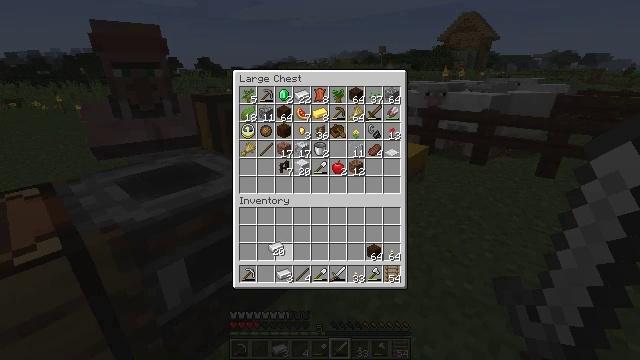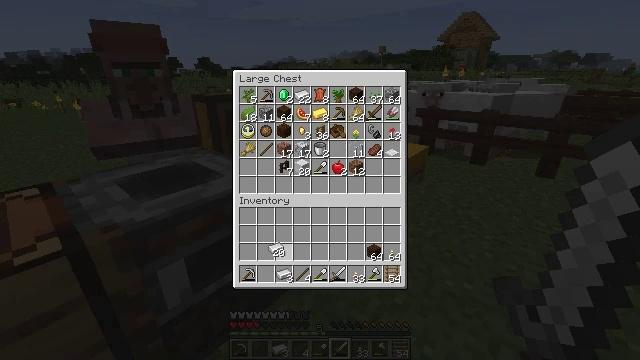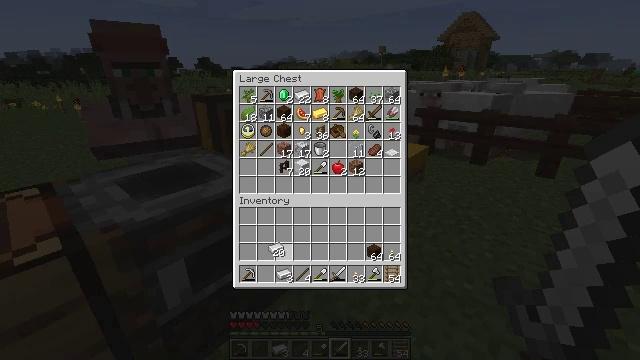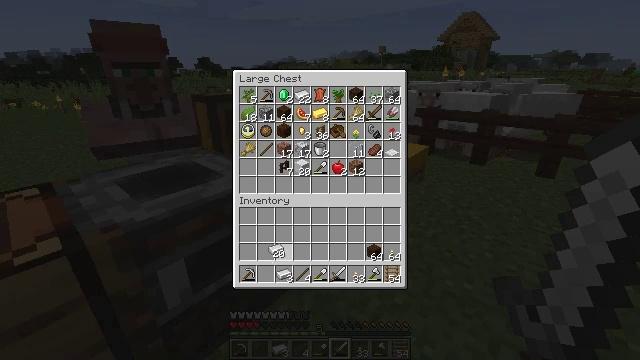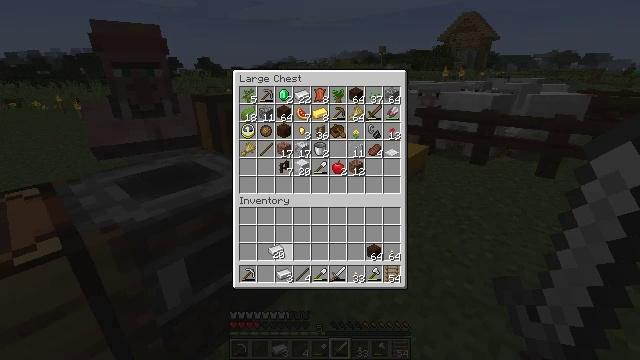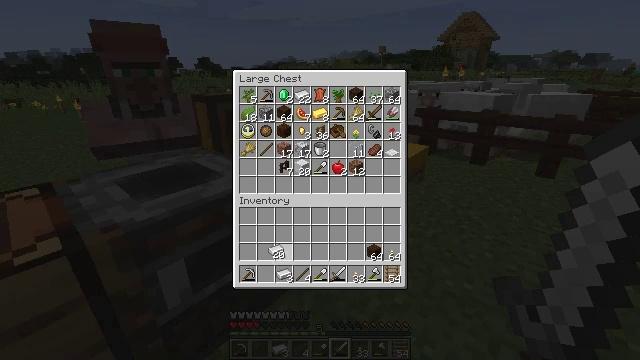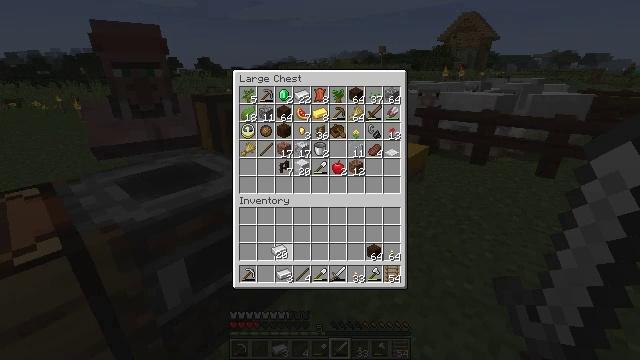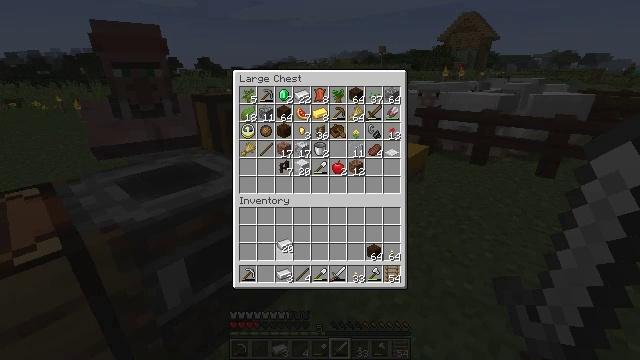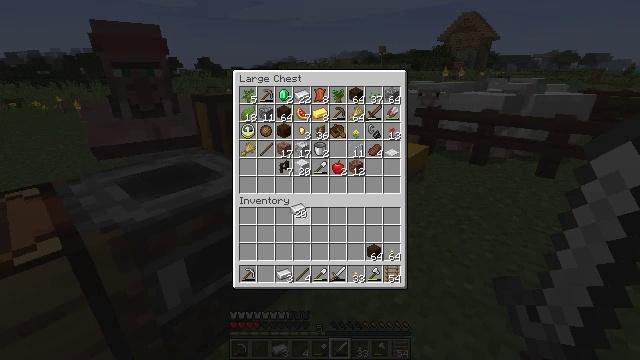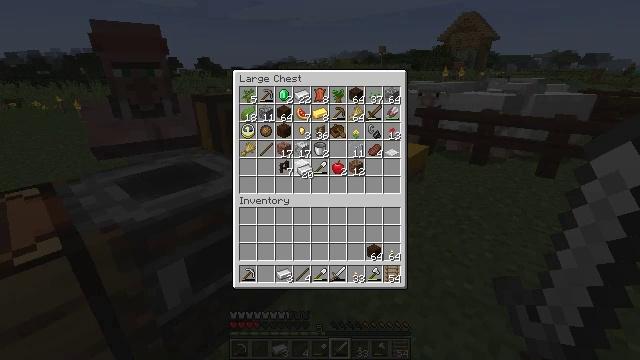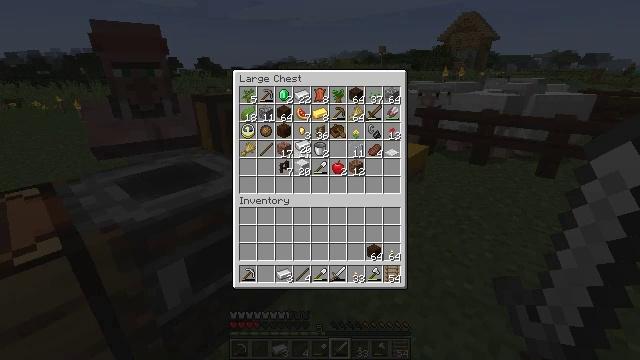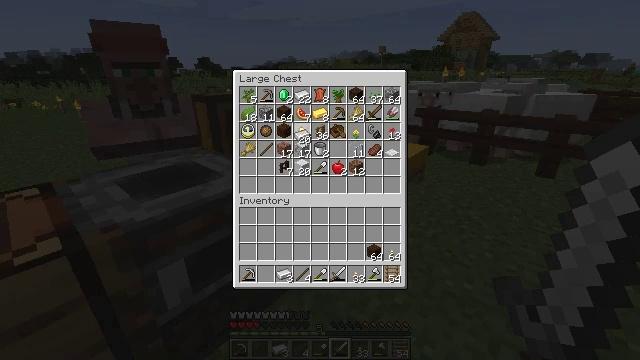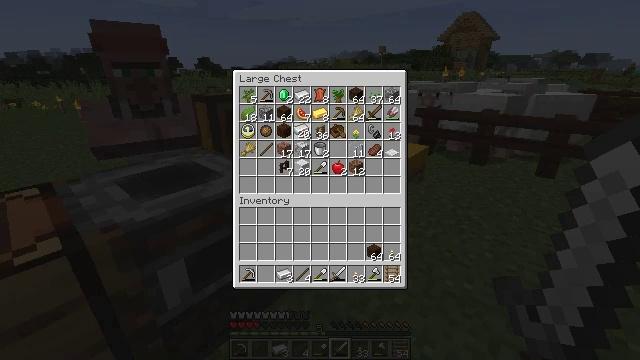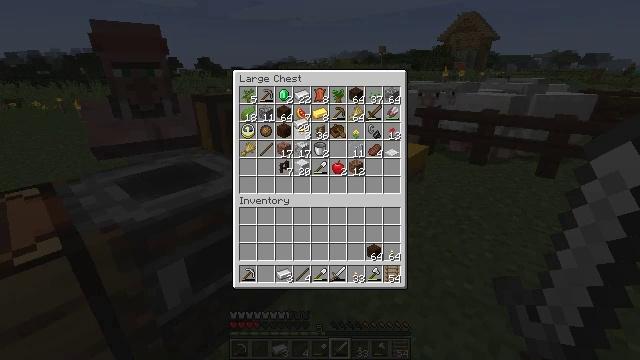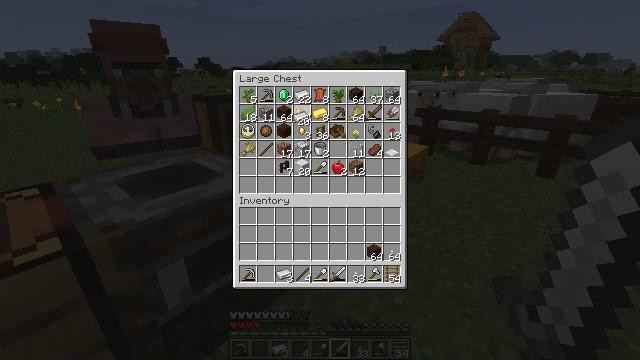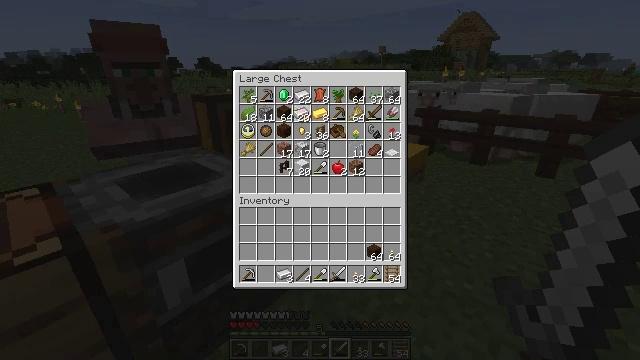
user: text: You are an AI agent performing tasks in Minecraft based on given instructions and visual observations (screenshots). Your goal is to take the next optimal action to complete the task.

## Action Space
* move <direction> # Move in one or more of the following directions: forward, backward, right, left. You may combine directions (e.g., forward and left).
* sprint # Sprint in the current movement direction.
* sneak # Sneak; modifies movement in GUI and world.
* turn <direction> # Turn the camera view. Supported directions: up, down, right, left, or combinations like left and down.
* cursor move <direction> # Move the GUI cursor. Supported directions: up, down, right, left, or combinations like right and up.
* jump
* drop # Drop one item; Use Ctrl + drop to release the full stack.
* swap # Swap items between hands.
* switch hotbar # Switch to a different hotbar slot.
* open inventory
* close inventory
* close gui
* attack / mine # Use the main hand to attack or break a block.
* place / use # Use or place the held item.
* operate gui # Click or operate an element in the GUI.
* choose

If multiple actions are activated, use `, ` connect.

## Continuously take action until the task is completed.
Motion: motion action
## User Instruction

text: Make an iron pickaxe on the crafting table.
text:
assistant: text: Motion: no_op
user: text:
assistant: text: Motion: no_op
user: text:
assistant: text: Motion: no_op
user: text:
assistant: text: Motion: no_op
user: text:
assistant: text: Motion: no_op
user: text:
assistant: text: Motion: no_op
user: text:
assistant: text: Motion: no_op
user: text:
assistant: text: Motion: turn right and up
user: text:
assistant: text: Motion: turn up
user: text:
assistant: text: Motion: turn up
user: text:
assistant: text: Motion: turn up
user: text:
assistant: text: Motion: no_op
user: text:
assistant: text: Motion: no_op
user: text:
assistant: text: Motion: no_op
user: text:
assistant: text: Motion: no_op
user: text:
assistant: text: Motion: no_op
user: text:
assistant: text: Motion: no_op
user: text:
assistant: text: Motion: no_op
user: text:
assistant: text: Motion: no_op
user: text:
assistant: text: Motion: no_op
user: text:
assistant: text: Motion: no_op
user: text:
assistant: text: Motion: no_op
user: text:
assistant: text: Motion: no_op
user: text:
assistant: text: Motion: no_op
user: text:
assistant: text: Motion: no_op
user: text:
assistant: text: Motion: no_op
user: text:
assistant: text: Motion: no_op
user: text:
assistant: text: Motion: attack / mine
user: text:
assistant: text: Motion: attack / mine
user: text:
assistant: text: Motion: no_op